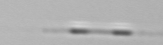
Label: Leptocylindrus